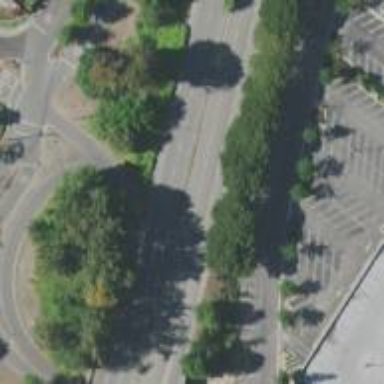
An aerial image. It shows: Asphalt road with primary link designation.